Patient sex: M
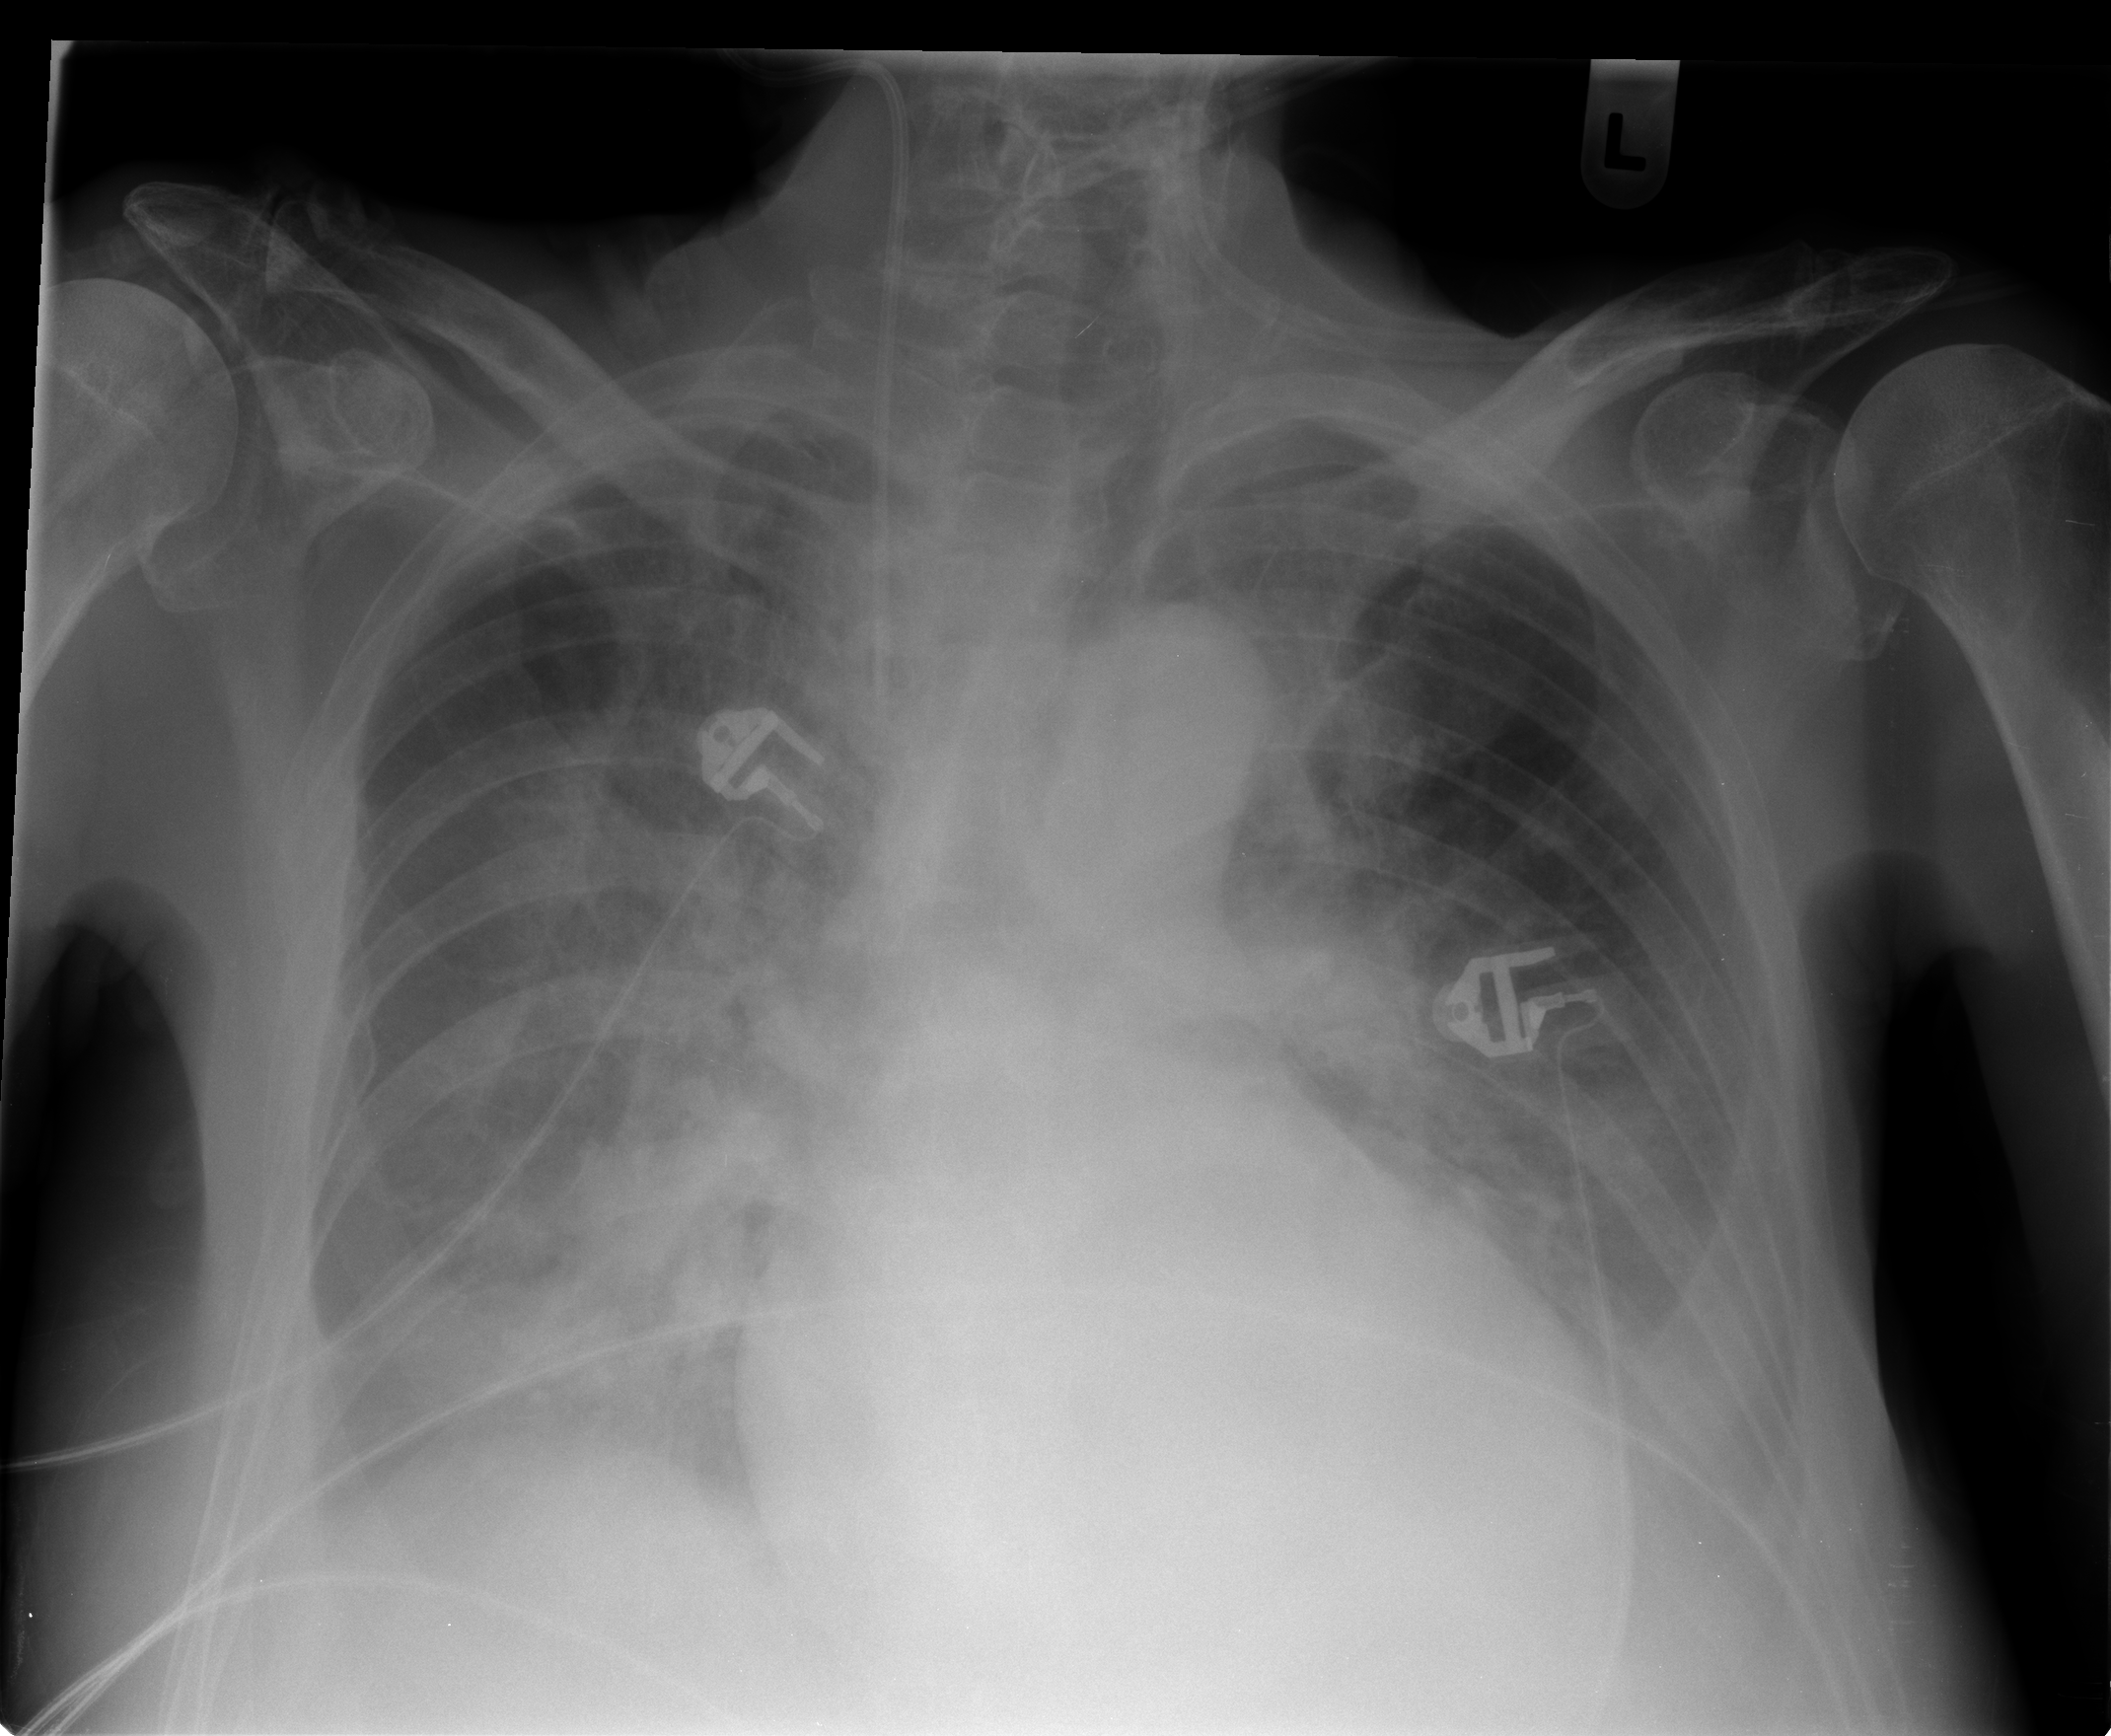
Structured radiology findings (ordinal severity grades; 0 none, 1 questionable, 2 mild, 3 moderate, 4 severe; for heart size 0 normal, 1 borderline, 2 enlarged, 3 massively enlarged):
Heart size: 2
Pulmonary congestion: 2
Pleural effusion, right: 3
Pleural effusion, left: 3
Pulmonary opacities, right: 3
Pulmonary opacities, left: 1
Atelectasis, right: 1
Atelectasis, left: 1